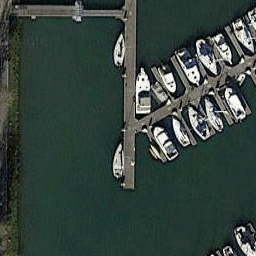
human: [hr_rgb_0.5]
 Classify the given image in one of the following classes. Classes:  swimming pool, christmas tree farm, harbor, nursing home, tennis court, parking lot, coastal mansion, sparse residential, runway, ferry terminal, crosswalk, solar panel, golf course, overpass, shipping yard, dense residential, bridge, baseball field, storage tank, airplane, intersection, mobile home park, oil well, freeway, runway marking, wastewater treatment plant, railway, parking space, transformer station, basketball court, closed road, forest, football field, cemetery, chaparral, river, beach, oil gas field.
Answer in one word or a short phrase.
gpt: harbor